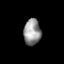
Tissue: lung
Cell type: Endothelial cells
Senescence score: 0.2355
Nuclear area (px): 433
Mean DAPI intensity: 150.952